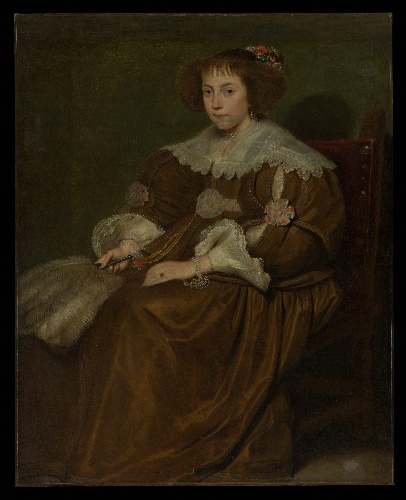
Title: Portrait of a Young Woman
Artist: Cornelis de Vos
Artist bio: Flemish, Hulst 1584/85–1651 Antwerp
Object type: Painting
Classification: Paintings
Medium: Oil on canvas
Dimensions: 46 1/2 x 37 1/4 in. (118.1 x 94.6 cm), including added strip of 2 3/4 in. (7 cm) at top
Department: European Paintings
Credit line: Purchase, 1871
Accession year: 1871
Repository: Metropolitan Museum of Art, New York, NY
Tags: Fans|Portraits|Women